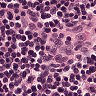
Metastatic tissue present: no